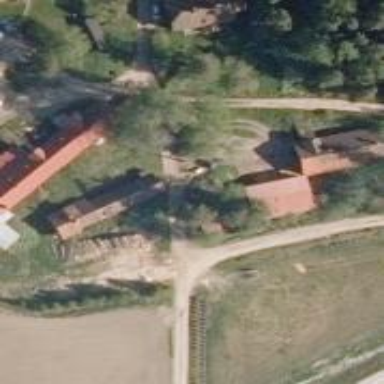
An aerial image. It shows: Farmyard area.